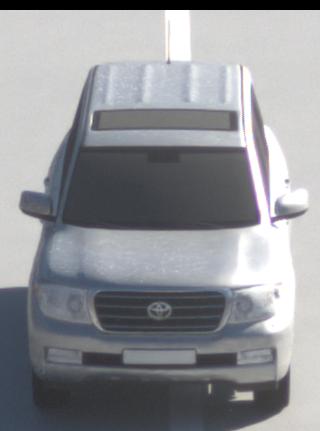
Make: Toyota
Model: Land Cruiser V8 4.7
Detailed model: Land Cruiser V8 (J20)
Model produced from: 2008/03
Model produced until: 2009/11
Doors: 5
Color: white
Road condition: dry road
Daytime: morning or afternoon
Contrast: high contrast